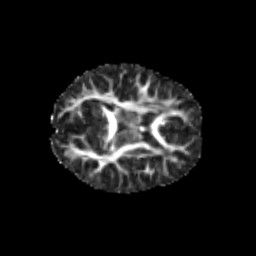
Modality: FA
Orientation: axial
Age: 8
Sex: female
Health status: healthy